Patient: sex F, age 56
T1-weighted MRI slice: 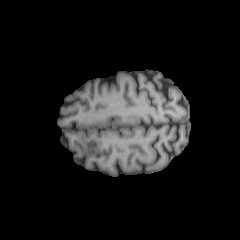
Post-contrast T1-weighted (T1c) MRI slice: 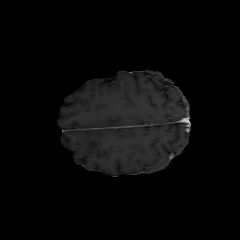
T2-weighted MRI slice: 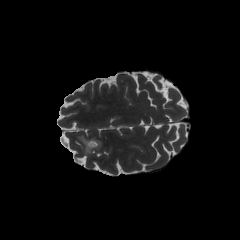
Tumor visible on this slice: yes
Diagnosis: Oligodendroglioma, IDH-mutant, 1p/19q-codeleted
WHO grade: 2